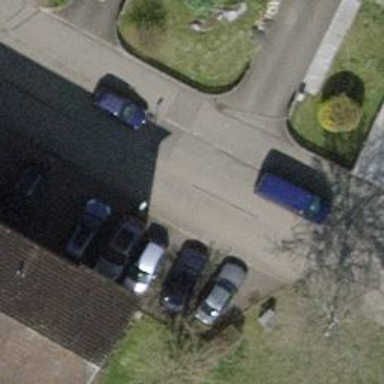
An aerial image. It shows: Parking aisle designated as service road.